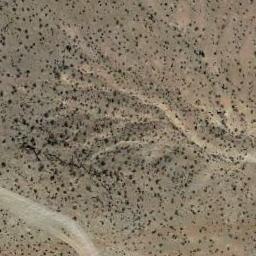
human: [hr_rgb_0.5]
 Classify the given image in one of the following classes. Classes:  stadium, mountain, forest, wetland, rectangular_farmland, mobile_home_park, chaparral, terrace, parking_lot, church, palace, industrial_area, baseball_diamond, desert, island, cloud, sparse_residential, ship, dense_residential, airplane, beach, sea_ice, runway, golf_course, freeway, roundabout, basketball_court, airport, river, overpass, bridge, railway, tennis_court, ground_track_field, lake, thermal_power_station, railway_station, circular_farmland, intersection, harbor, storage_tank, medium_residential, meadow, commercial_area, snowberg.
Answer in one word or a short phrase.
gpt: chaparral